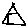
Label: triangle